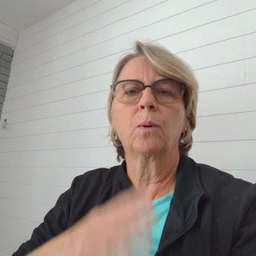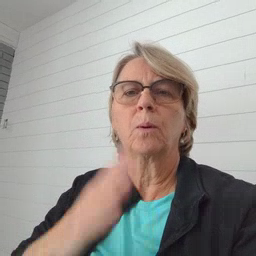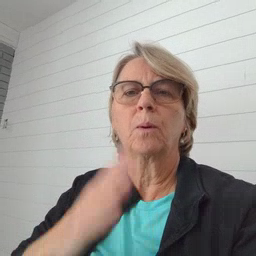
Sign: blue